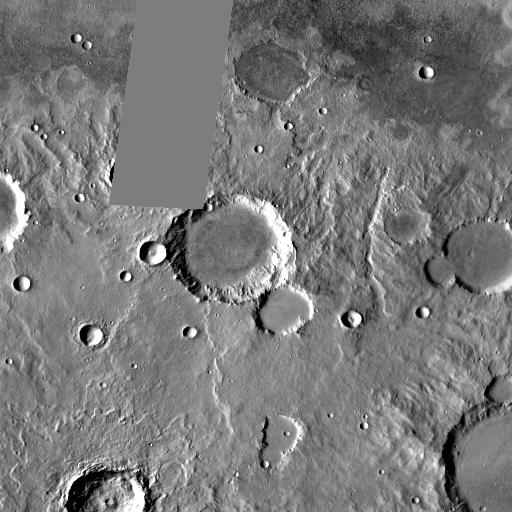
Crater classes present: Background, Other, Layered, Buried